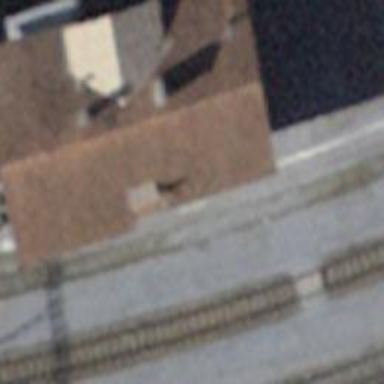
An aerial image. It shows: Railway station.